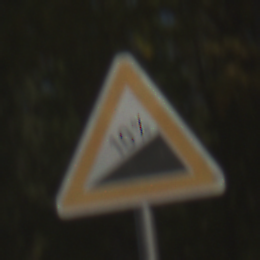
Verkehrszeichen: Steigung10
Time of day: MorningAfternoon
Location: Outdoor (Suburban)
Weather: Clear
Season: NotSpecified
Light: Natural